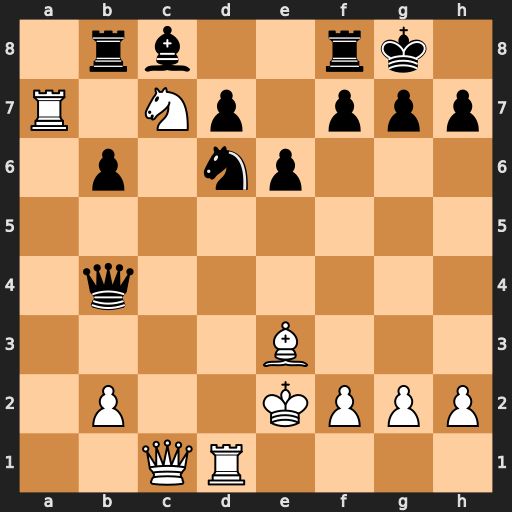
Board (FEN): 1rb2rk1/R1Np1ppp/1p1np3/8/1q6/4B3/1P2KPPP/2QR4
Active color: w
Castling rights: -
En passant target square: -
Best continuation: Rd4 Qc5 Qxc5 bxc5 Rxd6